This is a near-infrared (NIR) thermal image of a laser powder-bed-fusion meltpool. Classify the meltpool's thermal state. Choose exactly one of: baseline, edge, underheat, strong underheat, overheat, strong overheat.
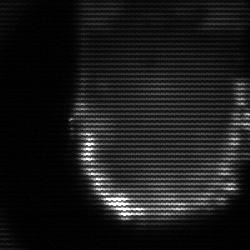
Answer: baseline